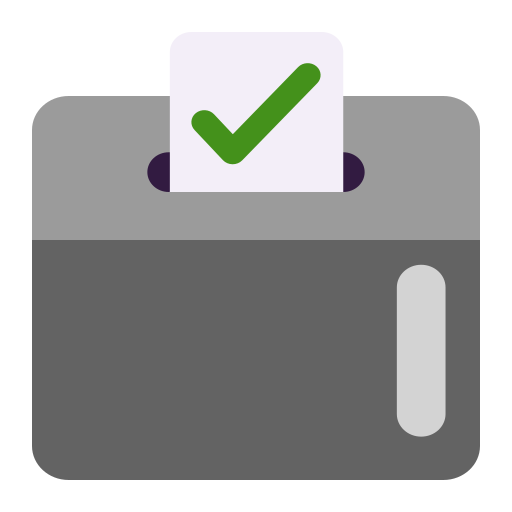
ballot box with ballot flat